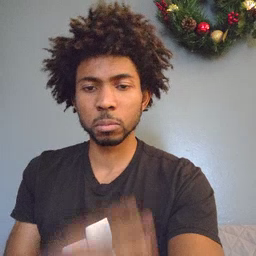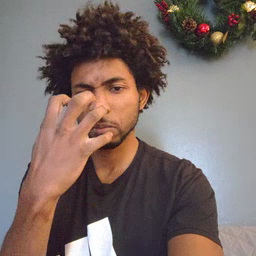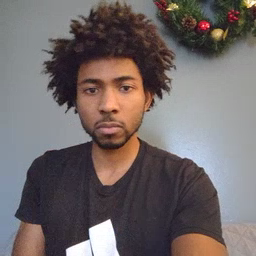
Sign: mad